Question: in my Qt project, I have a list of Clients. I have to show their name and workplace. Proposed ui looks something like this:

Facts:
1. Number of client is variable, so the number of dotted rectangular box in the image is not fixed
2. stylesheet of Name and Some info is different
3. When clicked on the box (a cell in the table), we have to show something like user/client profile for that client.
What we tried:
We tried using tablewidget, but can't handle the function of showing profile based on click on table cell.
We need suggestion how we can implement that.
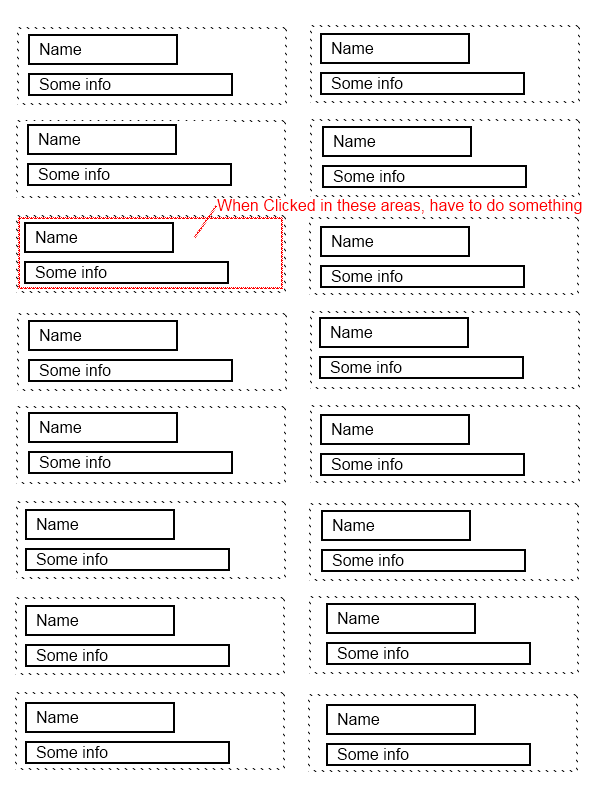
Answer: I don't think using tablewidget is the best idea here (But it could be, depending on your needs and if you pay attention to future evolution).
I think a good solution could be to create a custom widget 'MyCell' which would be a cell (Pretty sure you guess it thanks to the name ;) !)
In this MyCell class you can add your information (probably QLineEdit ? No really matter in our example).
Then you have to implement 'QWidget::mousePressEvent(QMouseEvent *event)' function, and do what you want in it (Open a new Dialog in your case).
You can have a class 'MyTable' with N 'MyCell' put in a QGridLayout.